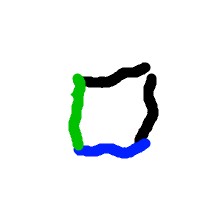
Shape: square